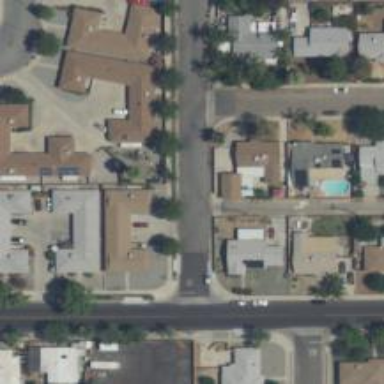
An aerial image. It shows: Alley classified as service road.